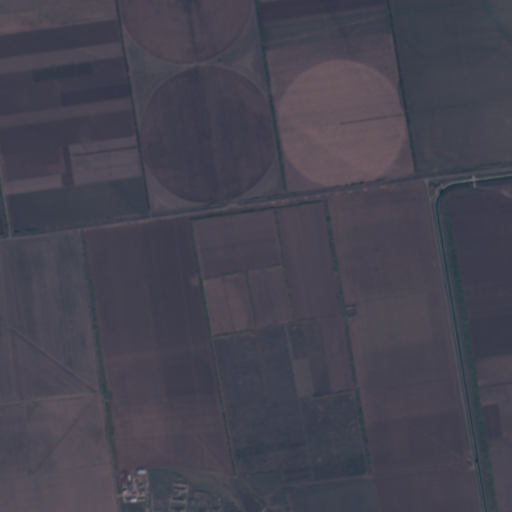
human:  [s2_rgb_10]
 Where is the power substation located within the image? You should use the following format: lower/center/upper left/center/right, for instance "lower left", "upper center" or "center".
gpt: The power substation is located in the lower right of the image.
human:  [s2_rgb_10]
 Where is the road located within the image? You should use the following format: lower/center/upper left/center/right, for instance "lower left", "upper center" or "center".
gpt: There is no road in the image.